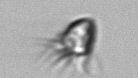
Label: Ciliophora